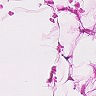
Metastatic tissue present: no